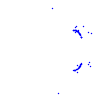
Particle: kaon